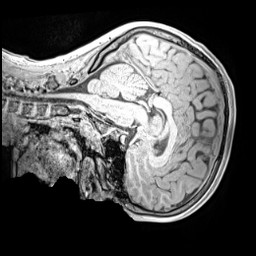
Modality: MP2RAGE
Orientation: sagittal
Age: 11
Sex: male
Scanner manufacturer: siemens
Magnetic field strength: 3 T
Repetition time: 4 s
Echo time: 0.00299 s